Question: Just how can I make my page look like this:

When the left, and right (the upper divs
When A and B's height is unknown (well, the one who has most content will decide on how down below C is)
Thanks in advance
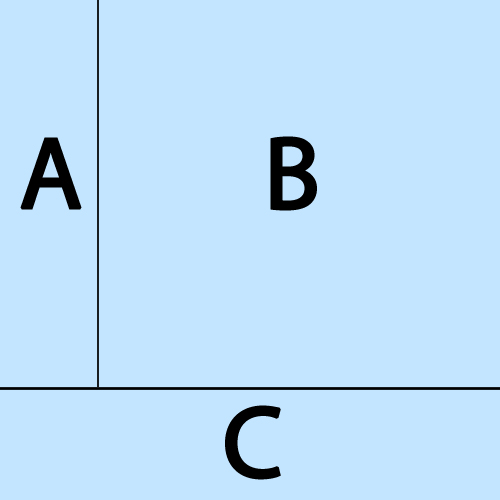
Answer: <URL>
HTML
'''
<div id="upleft"></div>
<div id="upright"></div>
<div id="below"></div>
'''
CSS
'''
#upleft { width:100px; height: 500px; background:red; float:left; }
#upright { width:300px; height:200px; background:blue; float:left }
#below { height:300px; width:100%; background:green; clear:both }
'''